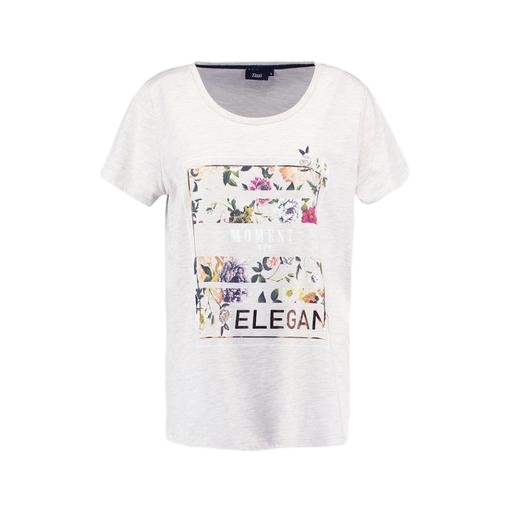
white floral graphic t-shirt, white floral graphic t-shirt only macy, multicolor floral-print t-shirt only macy, white background